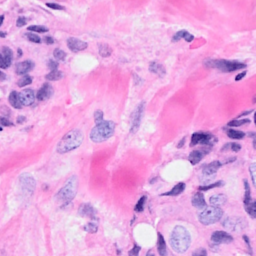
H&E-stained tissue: Breast